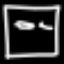
Label: square